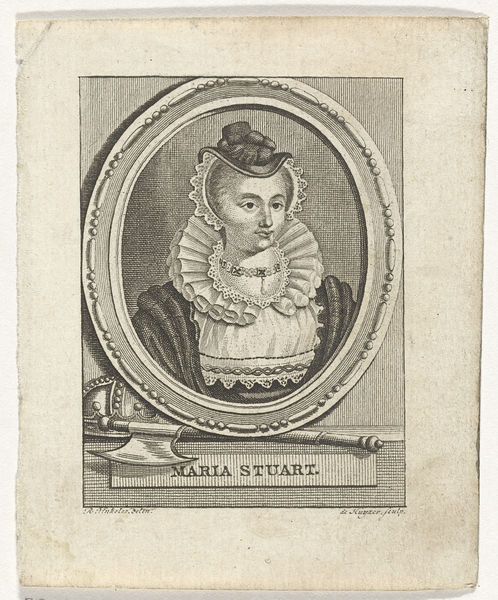
Titel: Portret van koningin Maria I Stuart, van Schotland
Künstler: Carel Jacob de Huyser
Standort: Amsterdam
Institution: Rijksmuseum
Schlagwörter: chapeau, femme, dentelle, médaillon, collerette, marie-stuart